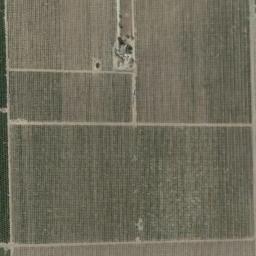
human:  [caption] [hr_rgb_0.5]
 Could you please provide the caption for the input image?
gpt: There are some light green rectangular farmland .

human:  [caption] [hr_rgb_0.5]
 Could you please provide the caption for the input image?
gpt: Four or five neatly arranged tan farmlands of varying sizes .

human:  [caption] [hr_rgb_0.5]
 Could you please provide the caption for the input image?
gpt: Several dirt roads are in rectangular farmlands .

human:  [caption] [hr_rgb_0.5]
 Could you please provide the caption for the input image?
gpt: Several khaki rectangular farmlands of different sizes are neatly arranged on the ground .

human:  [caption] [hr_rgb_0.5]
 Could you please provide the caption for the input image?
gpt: There are several green and yellow rectangular farmlands .